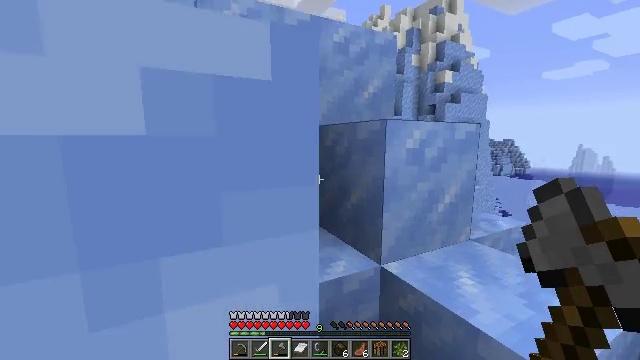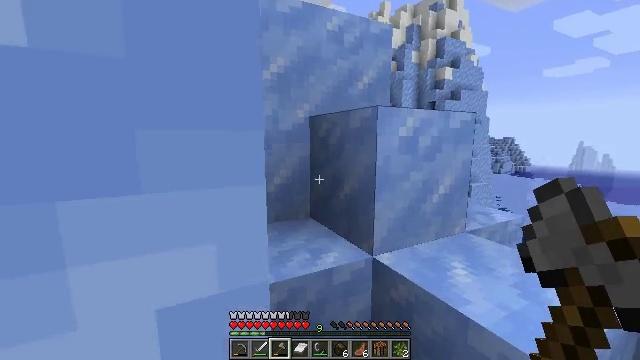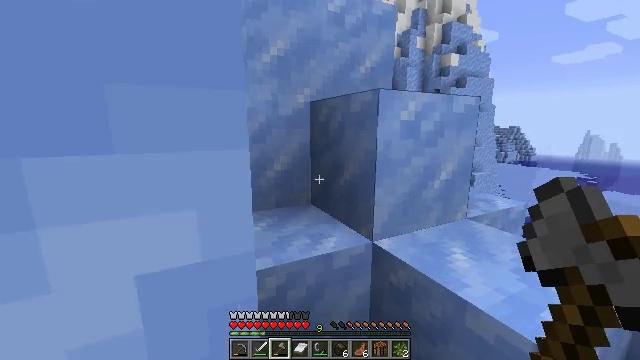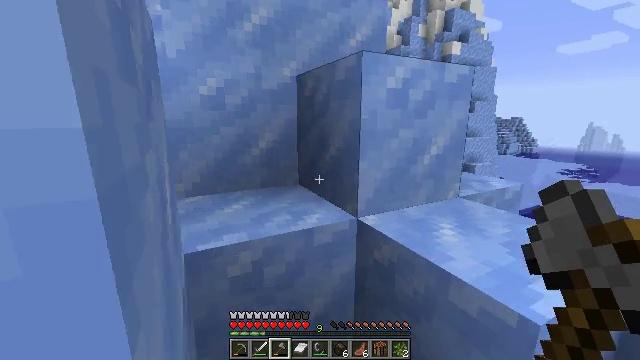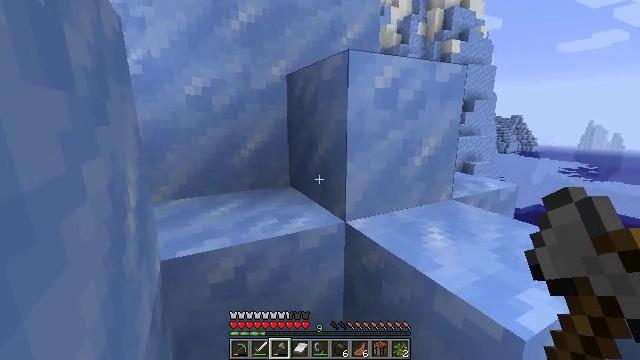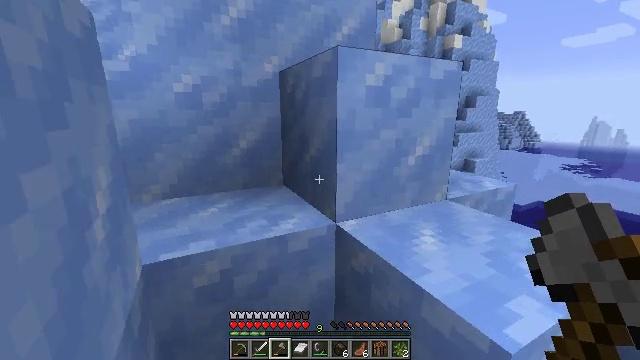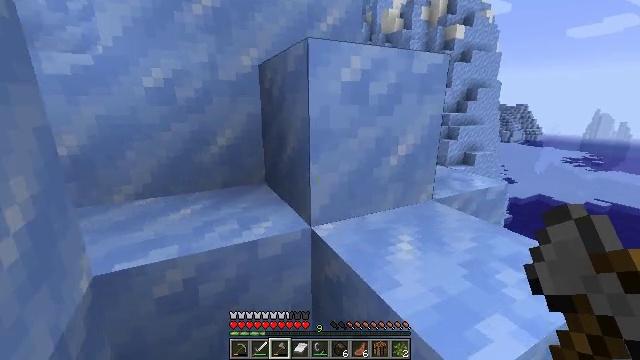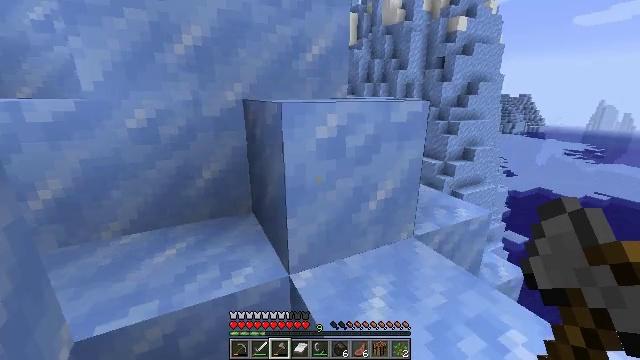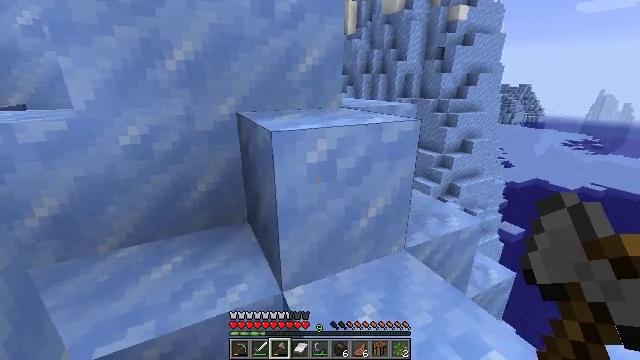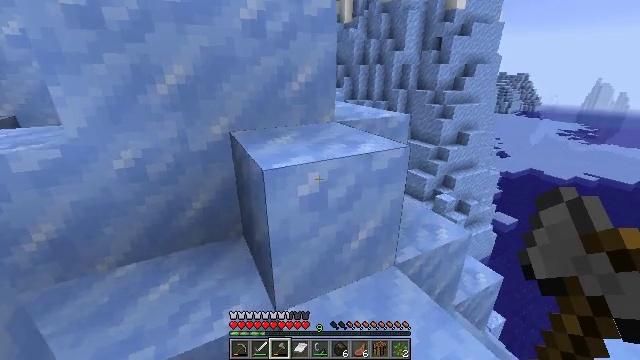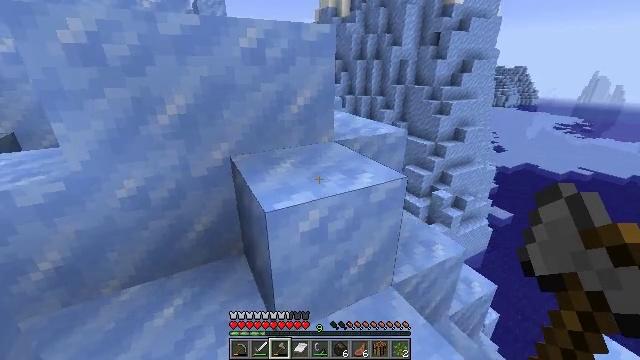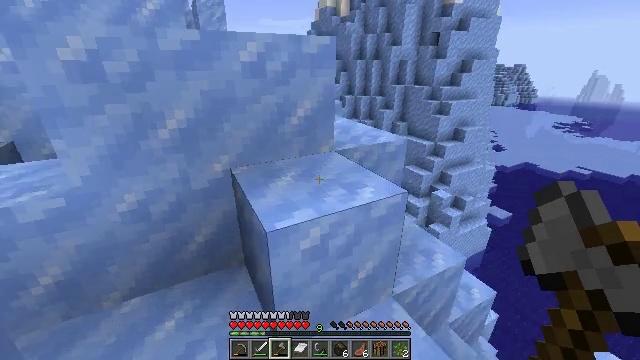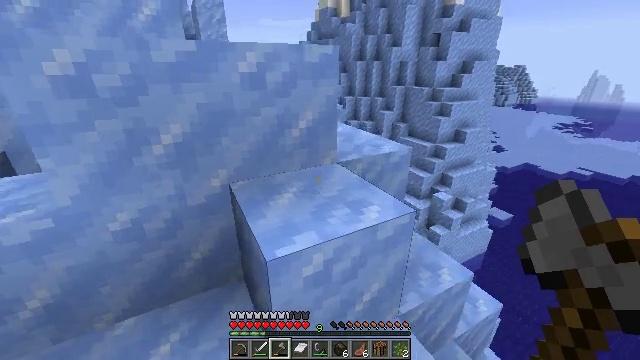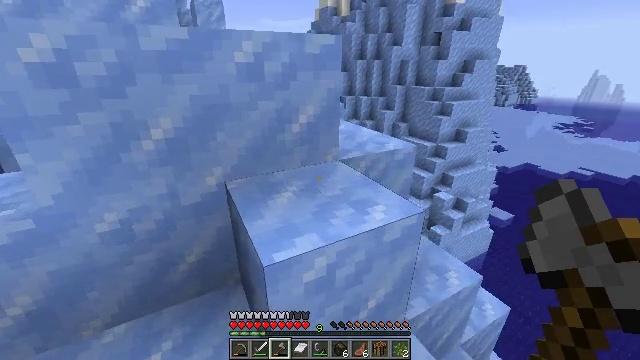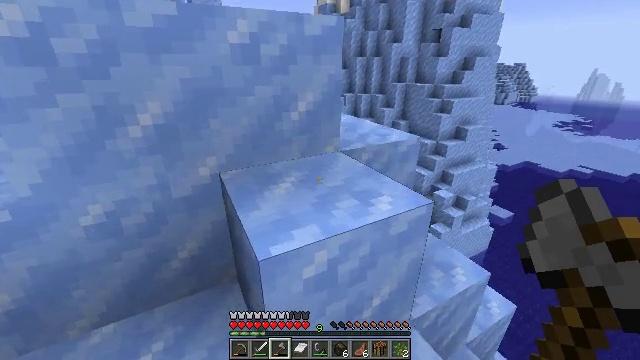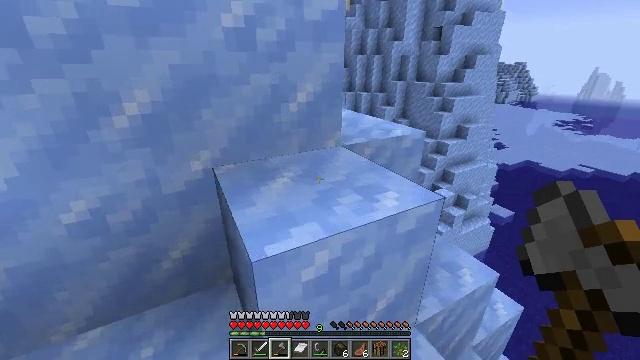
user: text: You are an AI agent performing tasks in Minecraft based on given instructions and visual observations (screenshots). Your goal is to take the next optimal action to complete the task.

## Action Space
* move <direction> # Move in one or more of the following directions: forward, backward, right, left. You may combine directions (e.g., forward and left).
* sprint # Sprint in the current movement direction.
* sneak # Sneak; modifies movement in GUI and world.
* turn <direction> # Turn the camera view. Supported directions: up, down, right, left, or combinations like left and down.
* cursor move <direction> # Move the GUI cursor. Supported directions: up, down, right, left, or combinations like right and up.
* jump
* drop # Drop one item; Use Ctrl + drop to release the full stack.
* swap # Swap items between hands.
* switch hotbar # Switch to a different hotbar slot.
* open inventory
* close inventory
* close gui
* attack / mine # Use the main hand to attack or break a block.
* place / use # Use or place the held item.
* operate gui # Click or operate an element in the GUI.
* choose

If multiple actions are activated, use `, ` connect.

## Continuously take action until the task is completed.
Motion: motion action
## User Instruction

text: Gather packed ice blocks.
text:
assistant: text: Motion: move forward and move right
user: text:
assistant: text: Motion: move forward and move right, turn down
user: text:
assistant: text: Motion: move forward and move right, turn down
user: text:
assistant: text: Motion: move forward and move right
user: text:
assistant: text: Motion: move forward and move right
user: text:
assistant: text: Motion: move forward and move right, turn down
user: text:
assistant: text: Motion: move forward and move right, turn down, jump
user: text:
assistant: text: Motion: move forward, turn down, jump
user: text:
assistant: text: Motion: move forward, turn down, jump
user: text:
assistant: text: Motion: move forward, turn down, jump
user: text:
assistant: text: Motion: move forward
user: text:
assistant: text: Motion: move forward
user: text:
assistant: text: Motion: move forward
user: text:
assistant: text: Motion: move forward
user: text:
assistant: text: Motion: move forward
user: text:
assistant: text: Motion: move forward, turn down
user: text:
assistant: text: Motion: move forward
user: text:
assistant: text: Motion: move forward
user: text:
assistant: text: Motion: move forward and move right
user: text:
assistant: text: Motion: move forward and move right
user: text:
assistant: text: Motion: move forward and move right
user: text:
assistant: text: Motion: move forward and move right
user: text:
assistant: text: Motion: move forward and move right
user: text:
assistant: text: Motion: move forward and move right, turn down
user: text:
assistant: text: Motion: move forward and move left, turn down
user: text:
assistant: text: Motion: move forward and move left
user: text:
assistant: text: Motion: move forward and move left
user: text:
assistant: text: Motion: move forward and move left
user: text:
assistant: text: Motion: move forward and move left
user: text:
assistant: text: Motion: move forward and move left